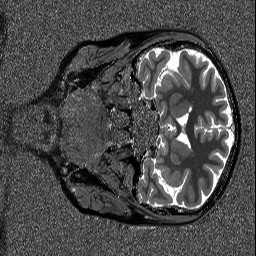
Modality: T1map
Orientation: coronal
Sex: female